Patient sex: M
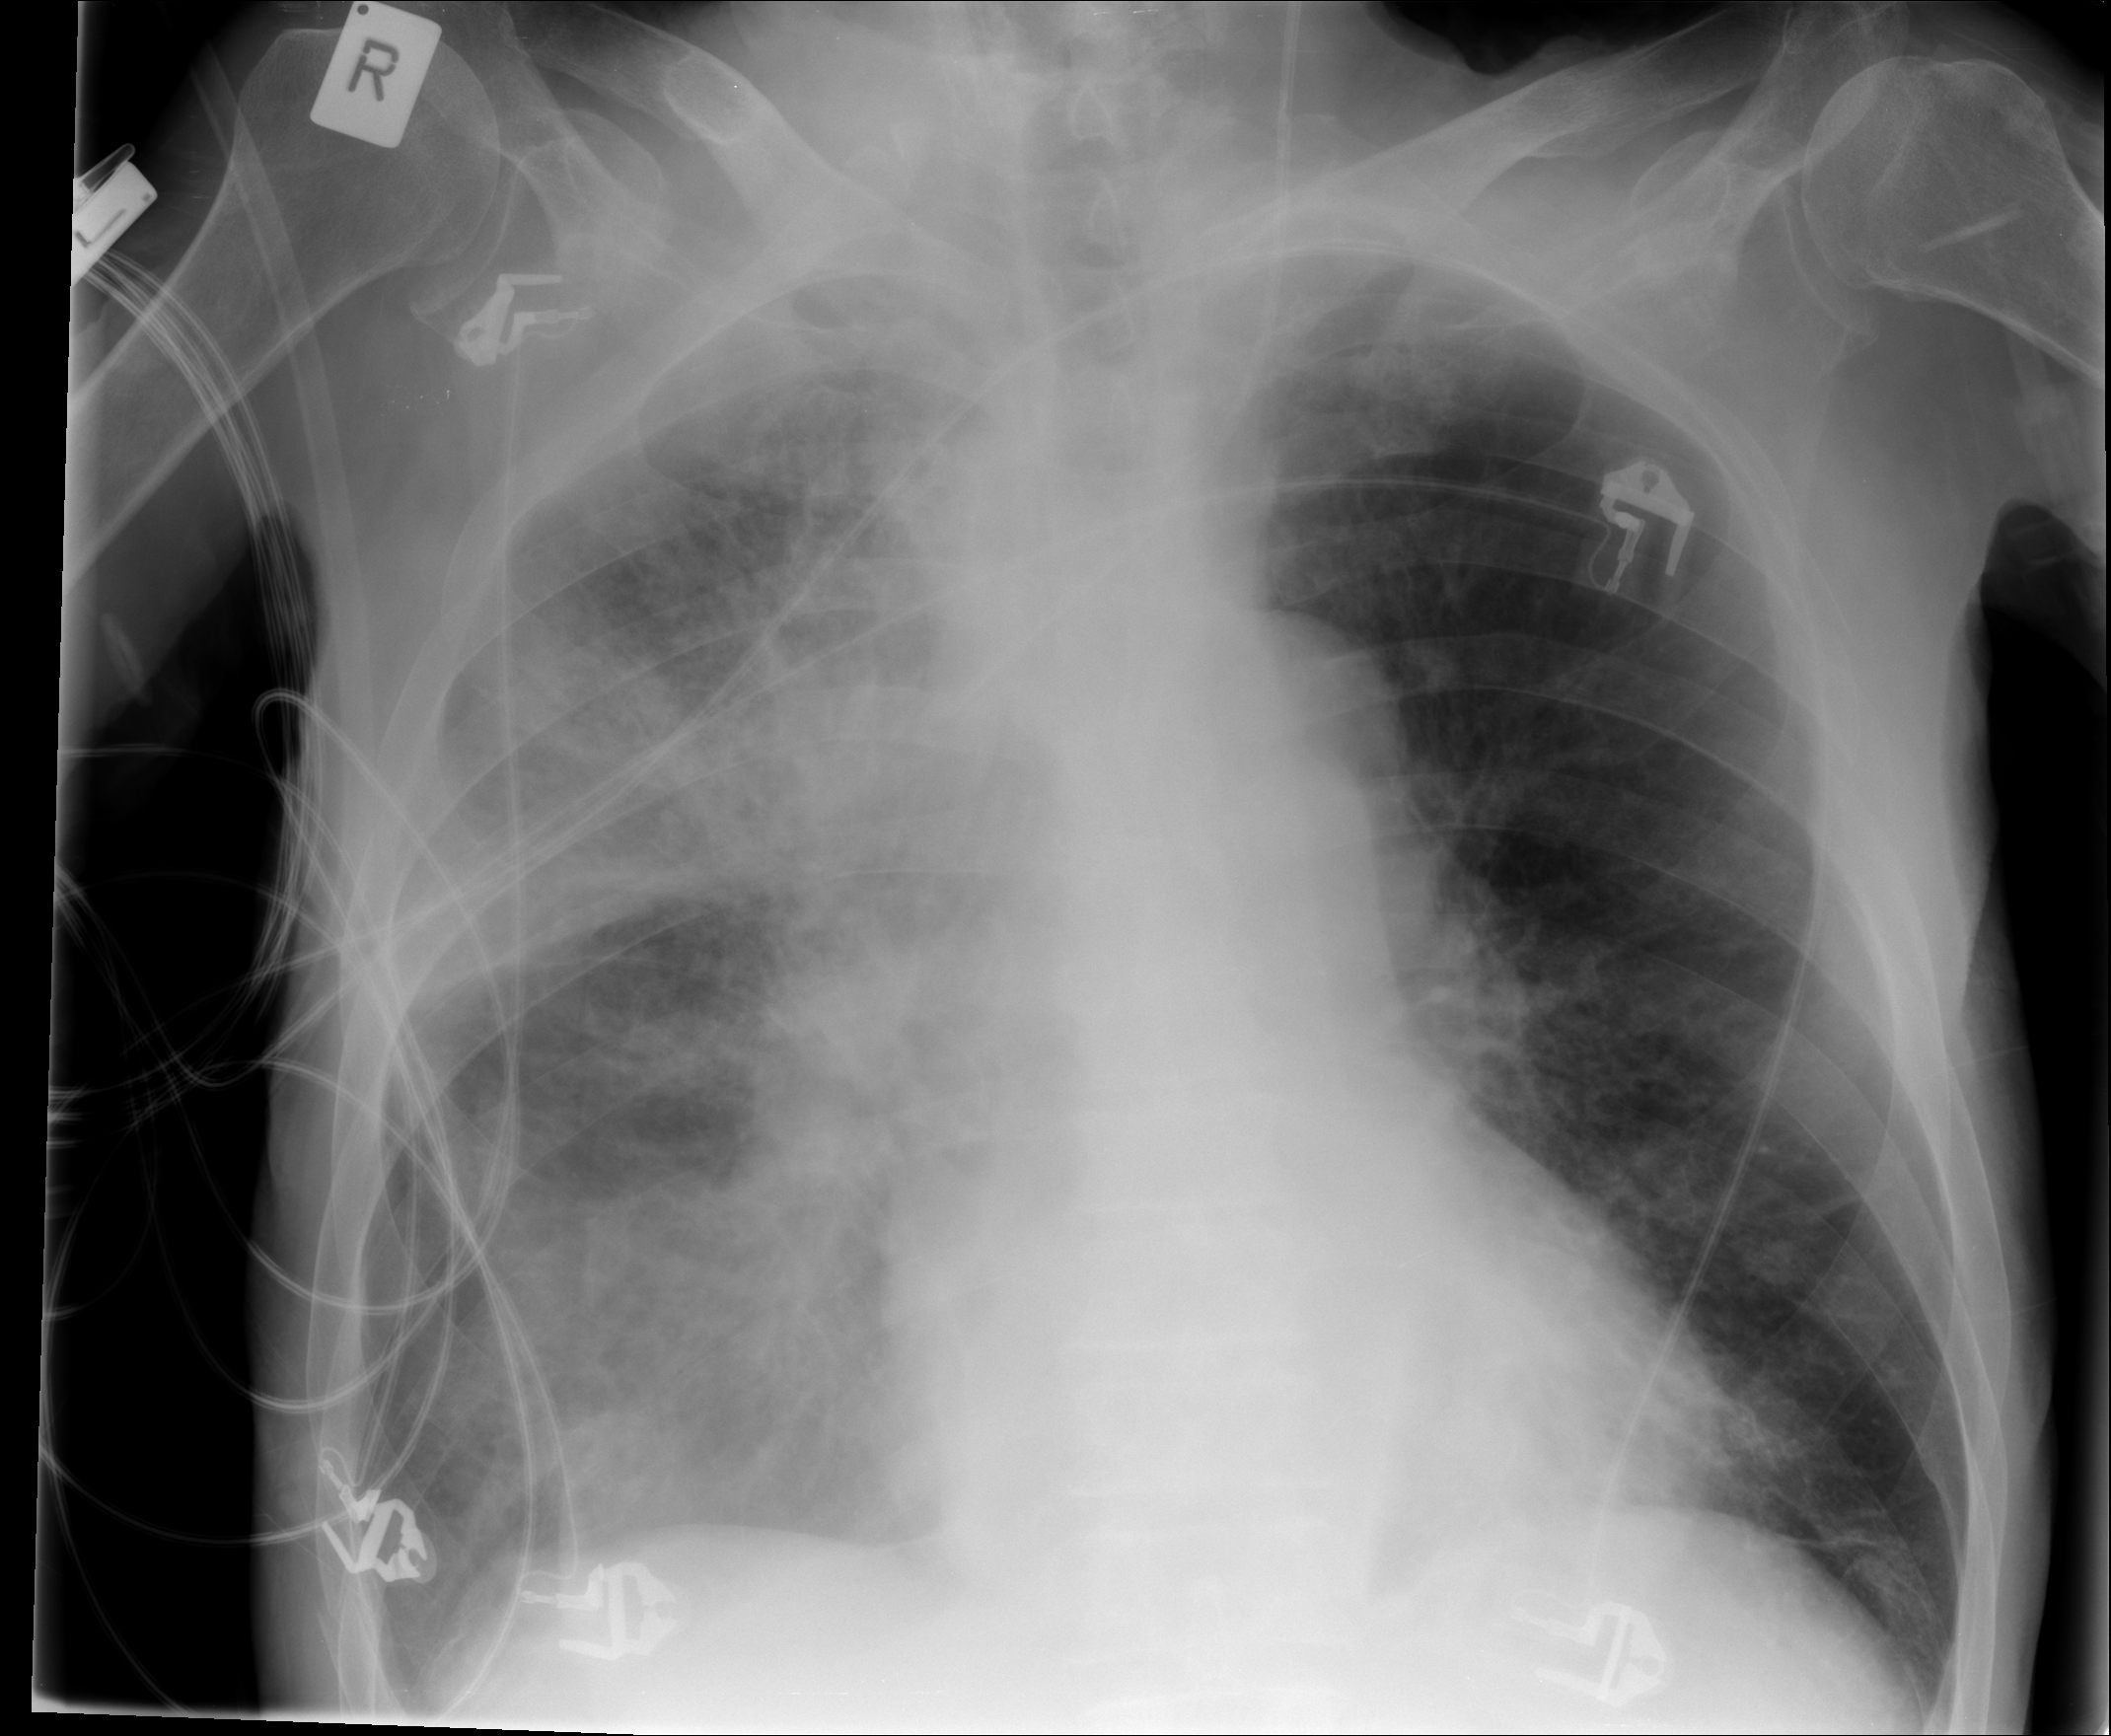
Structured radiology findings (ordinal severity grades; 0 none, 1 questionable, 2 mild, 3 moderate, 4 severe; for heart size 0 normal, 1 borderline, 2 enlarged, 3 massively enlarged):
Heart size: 0
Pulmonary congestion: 3
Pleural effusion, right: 2
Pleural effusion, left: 1
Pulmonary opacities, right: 4
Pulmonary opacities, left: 0
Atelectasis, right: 3
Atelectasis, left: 0